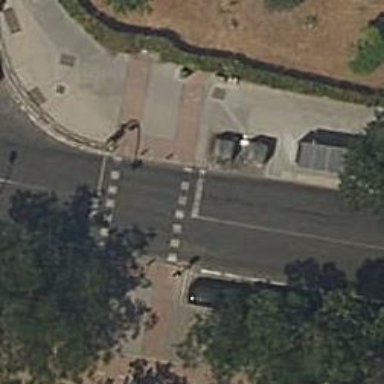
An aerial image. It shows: Crossing with traffic signals.